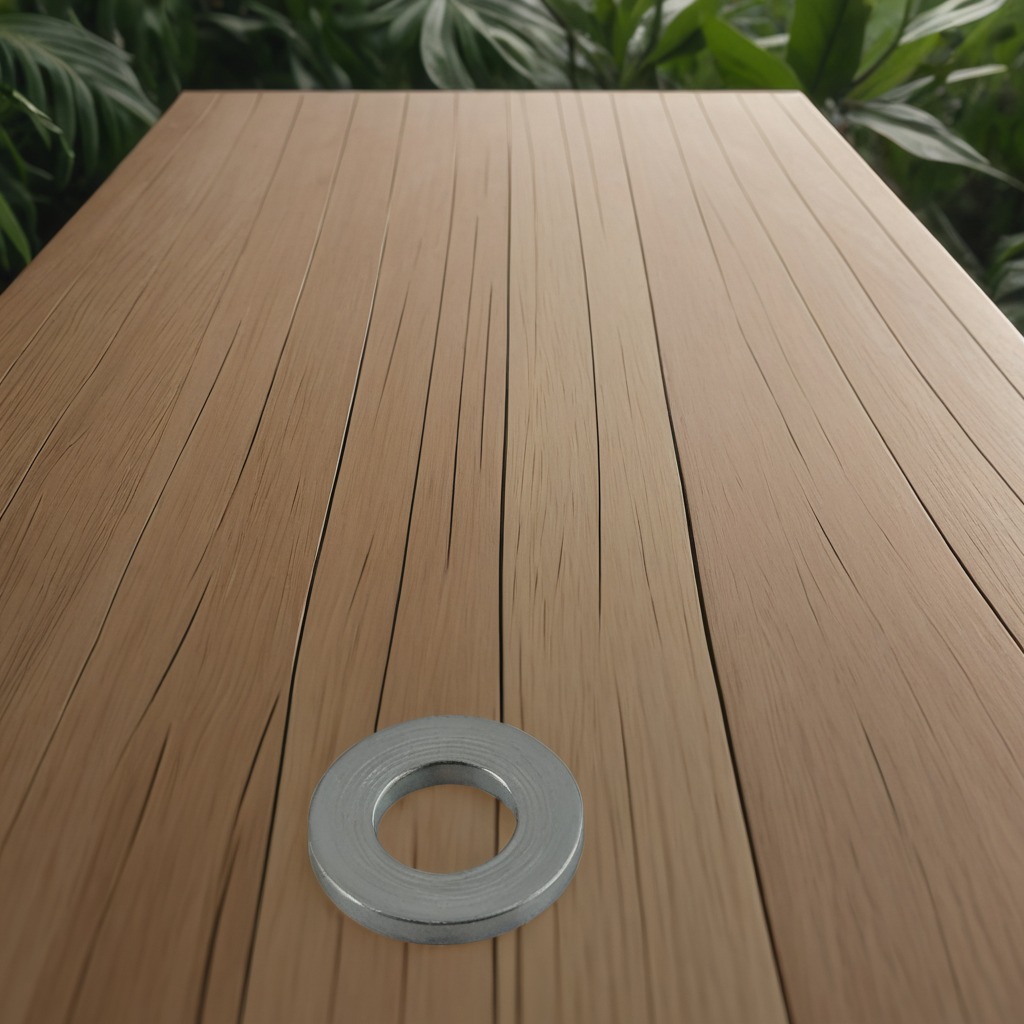
A flat metal washer is lying on a wooden table inside a jungle field workshop tent.